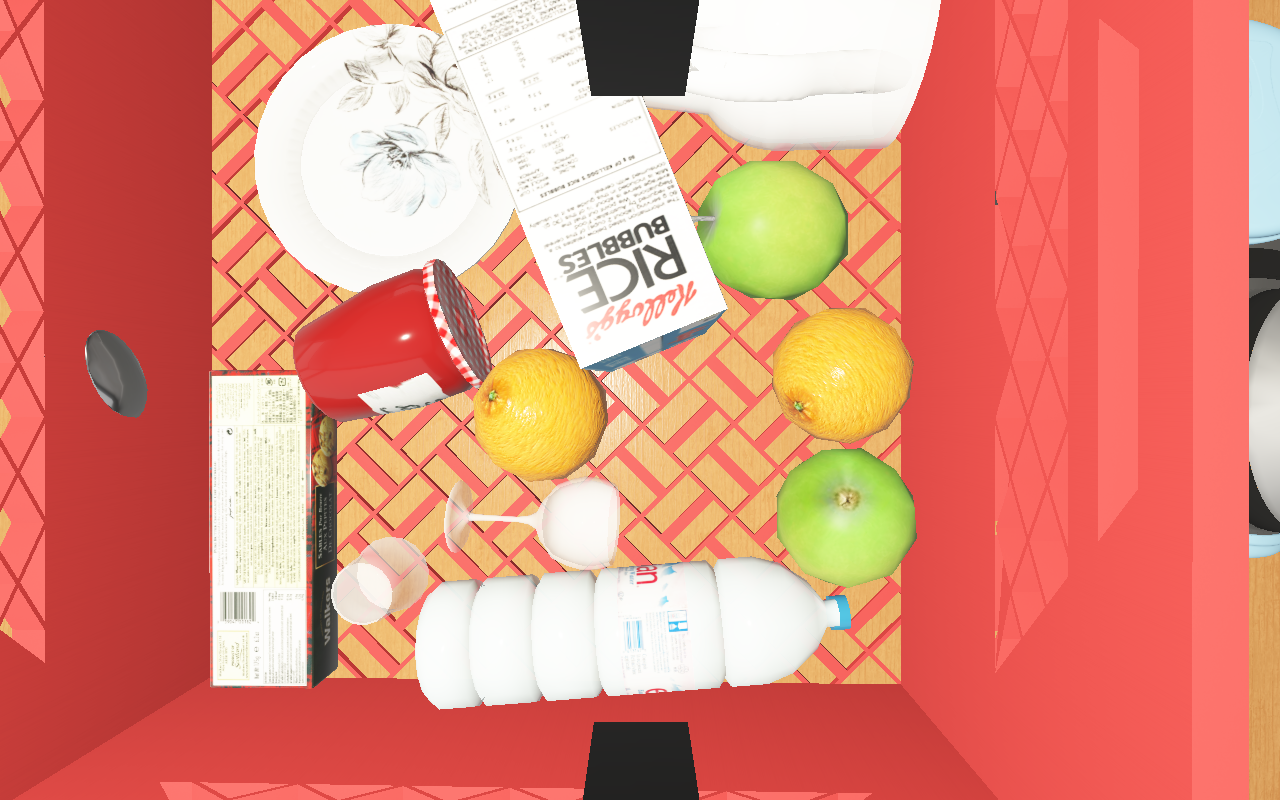
Objects in the scene:
carafe
water bottle
apple
apple
orange
orange
glass
wineglass
jam jar
cereal box
biscuit box